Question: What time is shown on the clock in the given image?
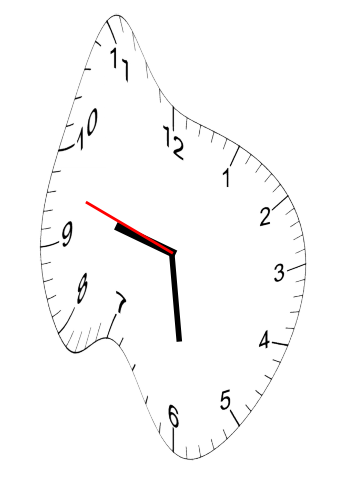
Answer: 09:28:48